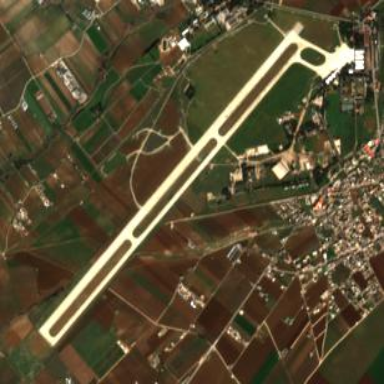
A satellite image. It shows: Military aerodrome.